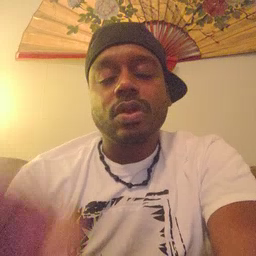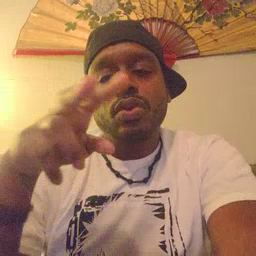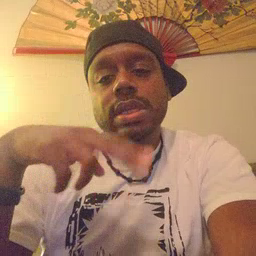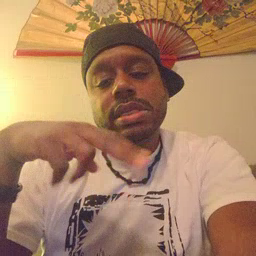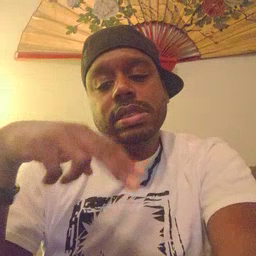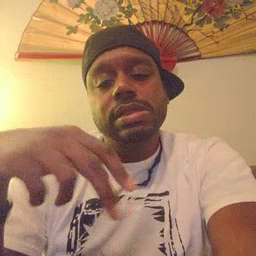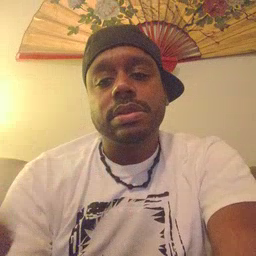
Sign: read